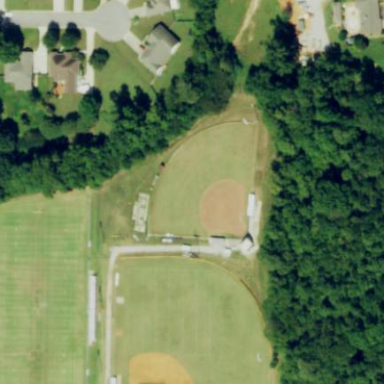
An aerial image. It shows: Softball pitch for leisure and sport activities.